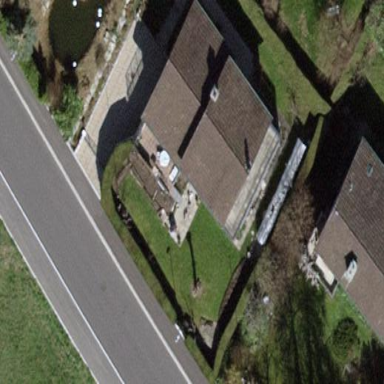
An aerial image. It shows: Gabled house with pitched roof.